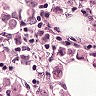
Metastatic tissue present: yes